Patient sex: M
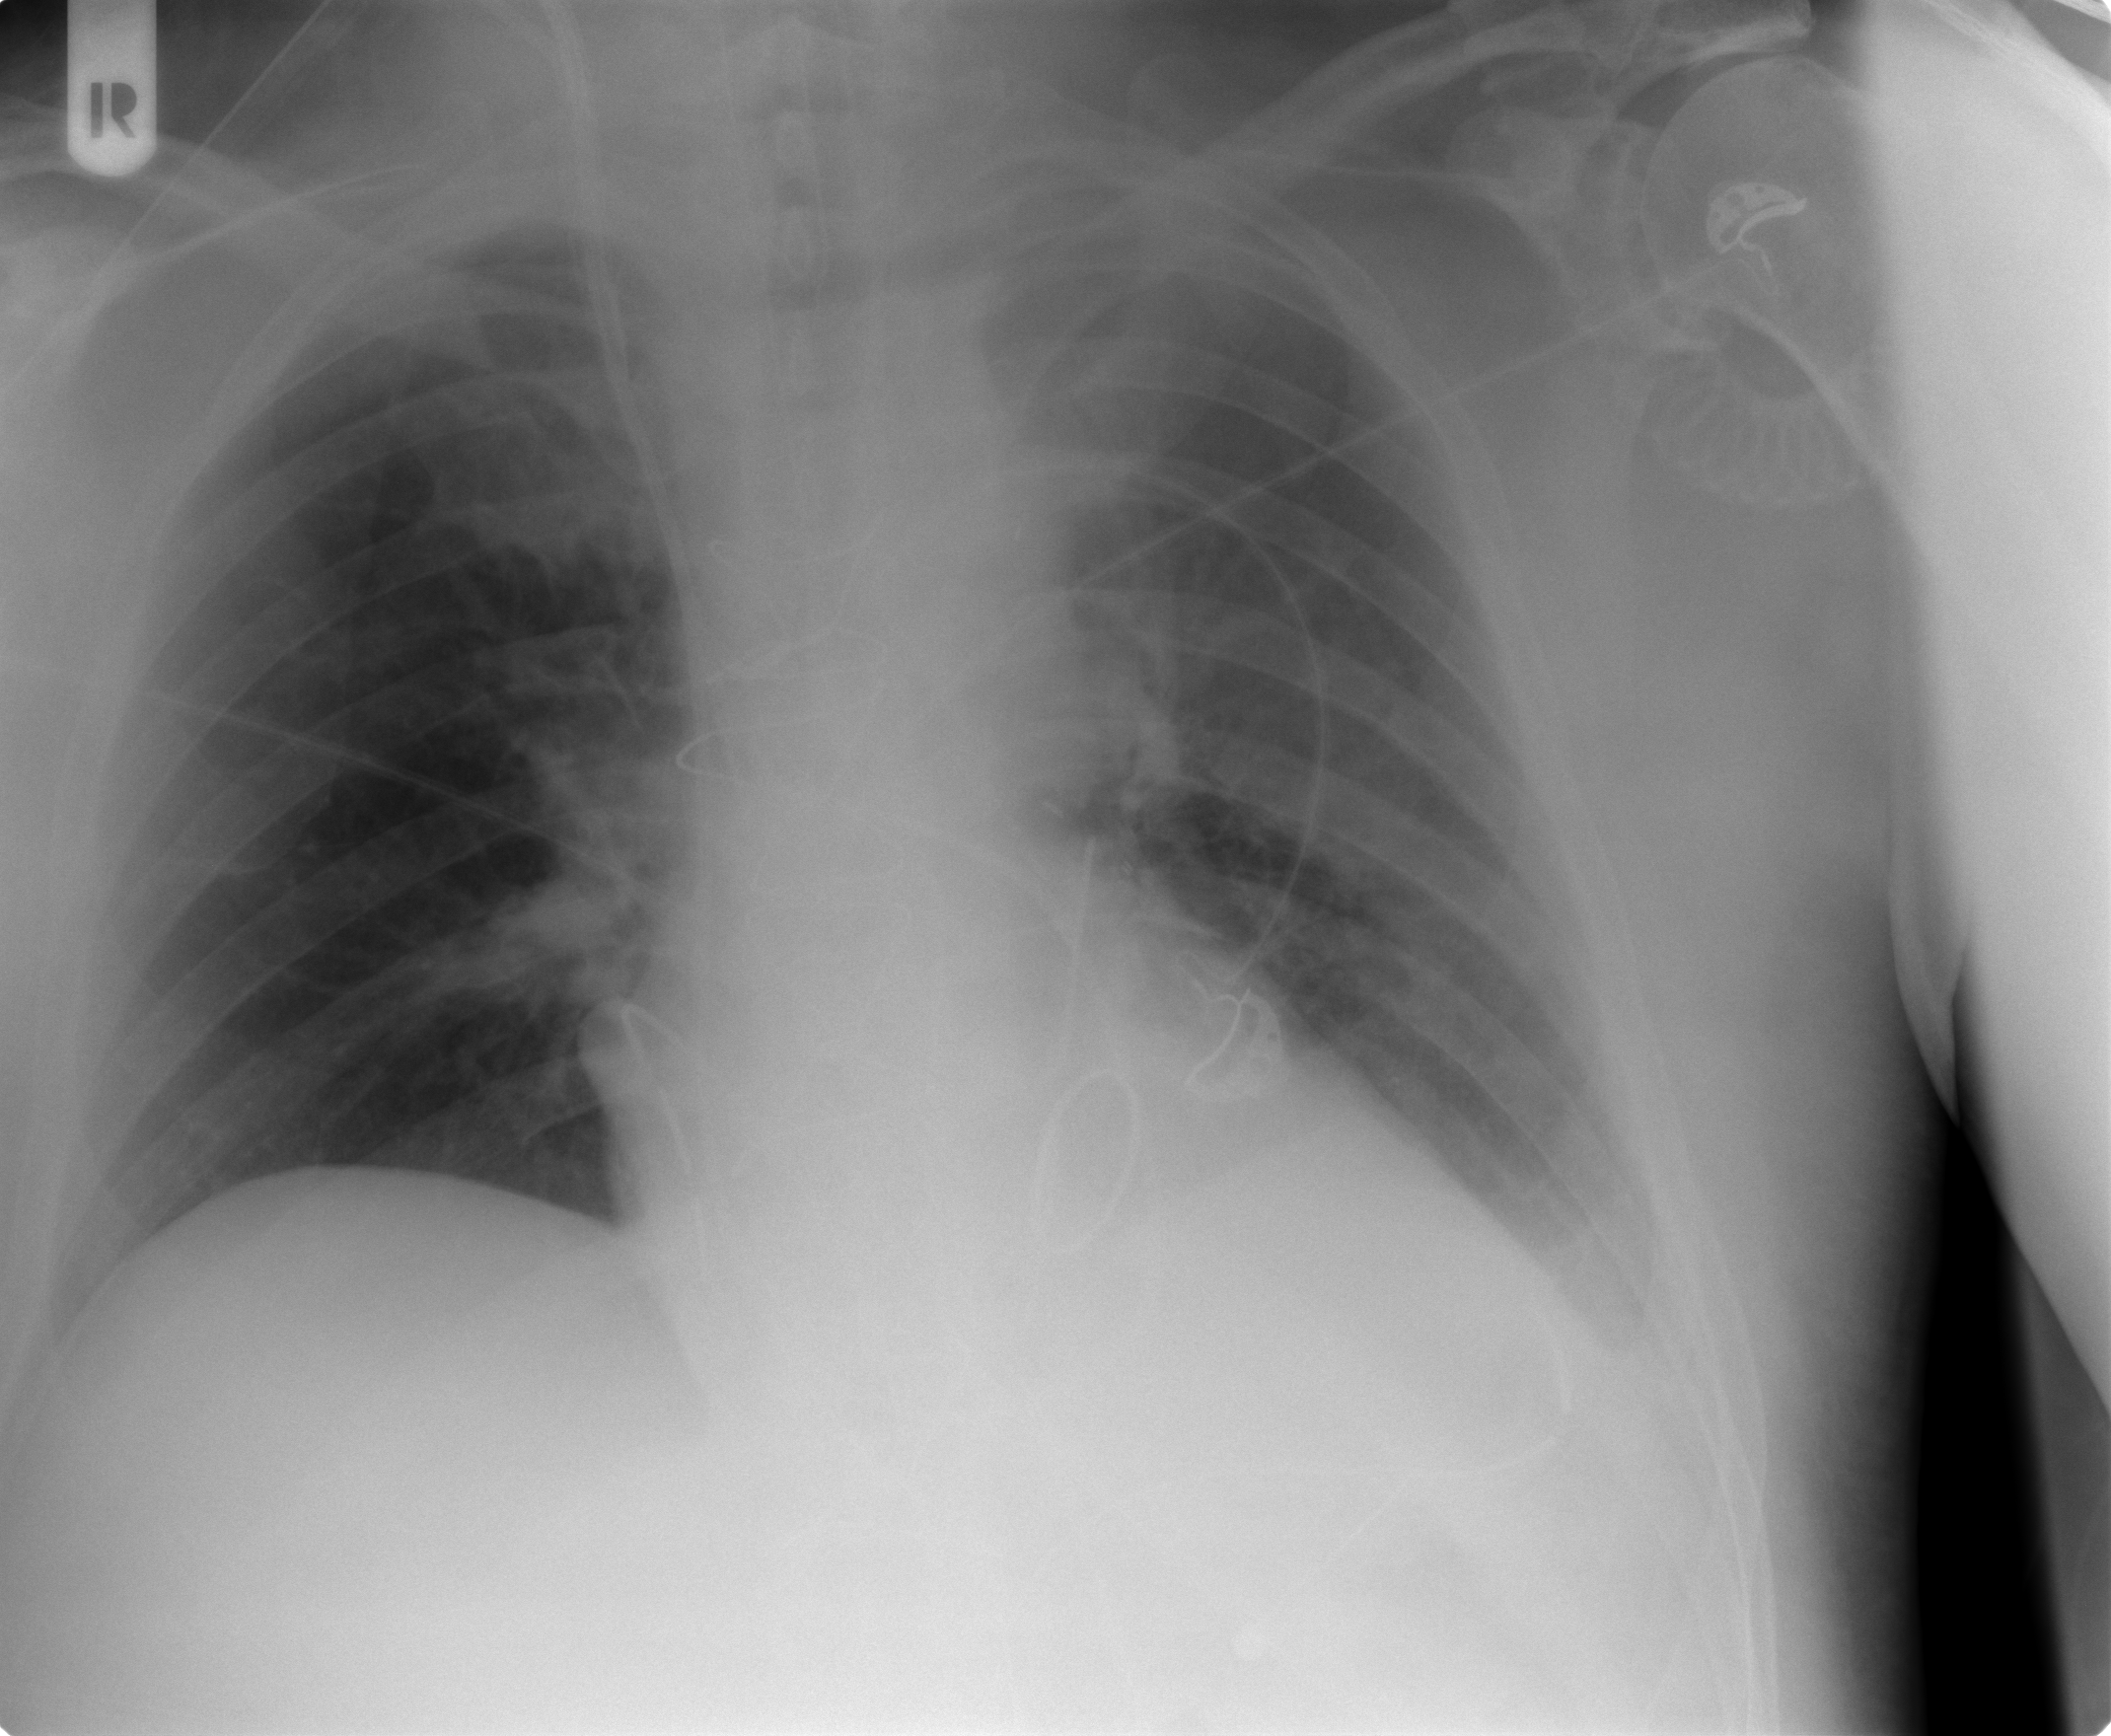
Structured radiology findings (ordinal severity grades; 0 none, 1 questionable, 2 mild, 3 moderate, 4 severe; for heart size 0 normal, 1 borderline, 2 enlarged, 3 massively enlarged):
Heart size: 0
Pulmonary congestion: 0
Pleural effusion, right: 0
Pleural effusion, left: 2
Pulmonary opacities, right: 1
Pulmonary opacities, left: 0
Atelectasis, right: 2
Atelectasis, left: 2